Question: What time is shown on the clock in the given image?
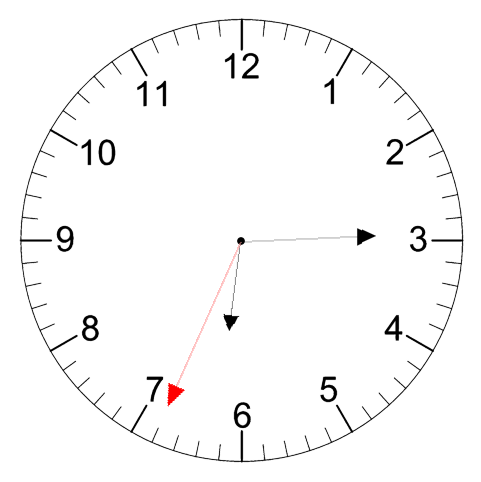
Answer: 06:14:34